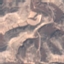
Land use / land cover: HerbaceousVegetation